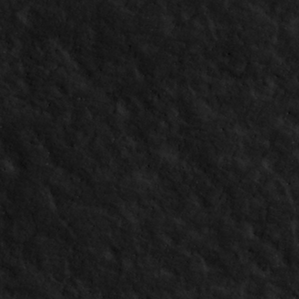
Label: non_frost